RGB frame:
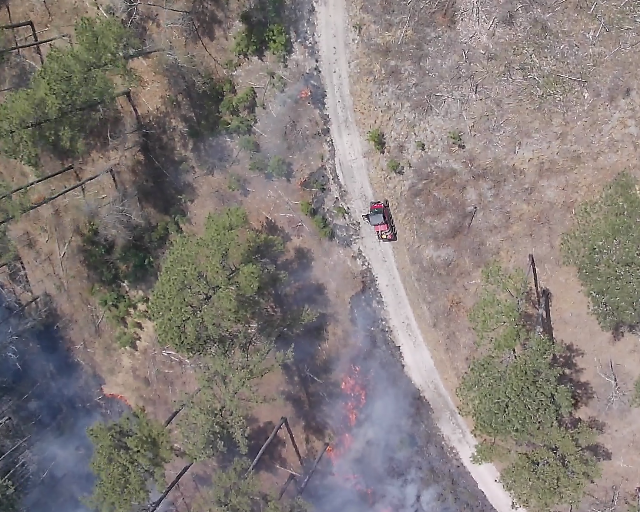
Thermal frame:
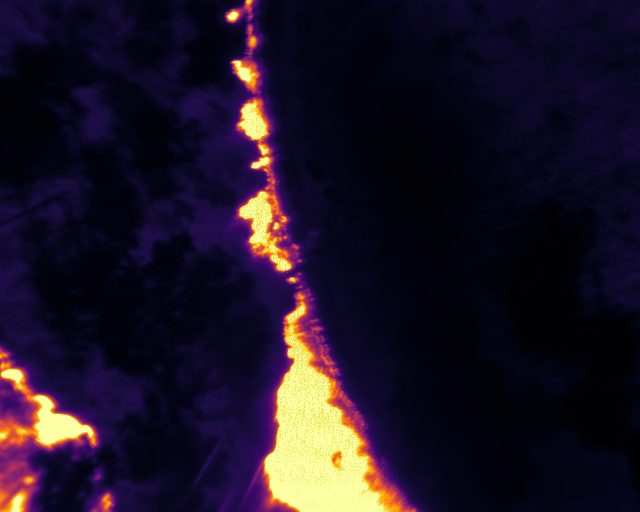
Captured: 2026-02-26 02:32:20
Pixels at or above 80 °C: 28915 (fraction of frame: 0.08824)